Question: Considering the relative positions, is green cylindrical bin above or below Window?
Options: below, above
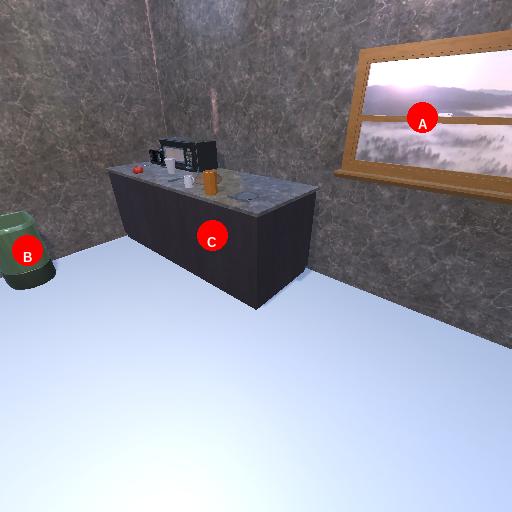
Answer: below